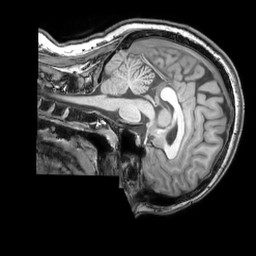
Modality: T1w
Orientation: sagittal
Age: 23
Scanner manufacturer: philips
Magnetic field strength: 3 T
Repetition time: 0.007 s
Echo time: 0.003501 s